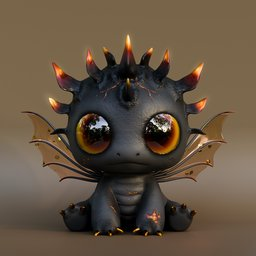
Label: animals